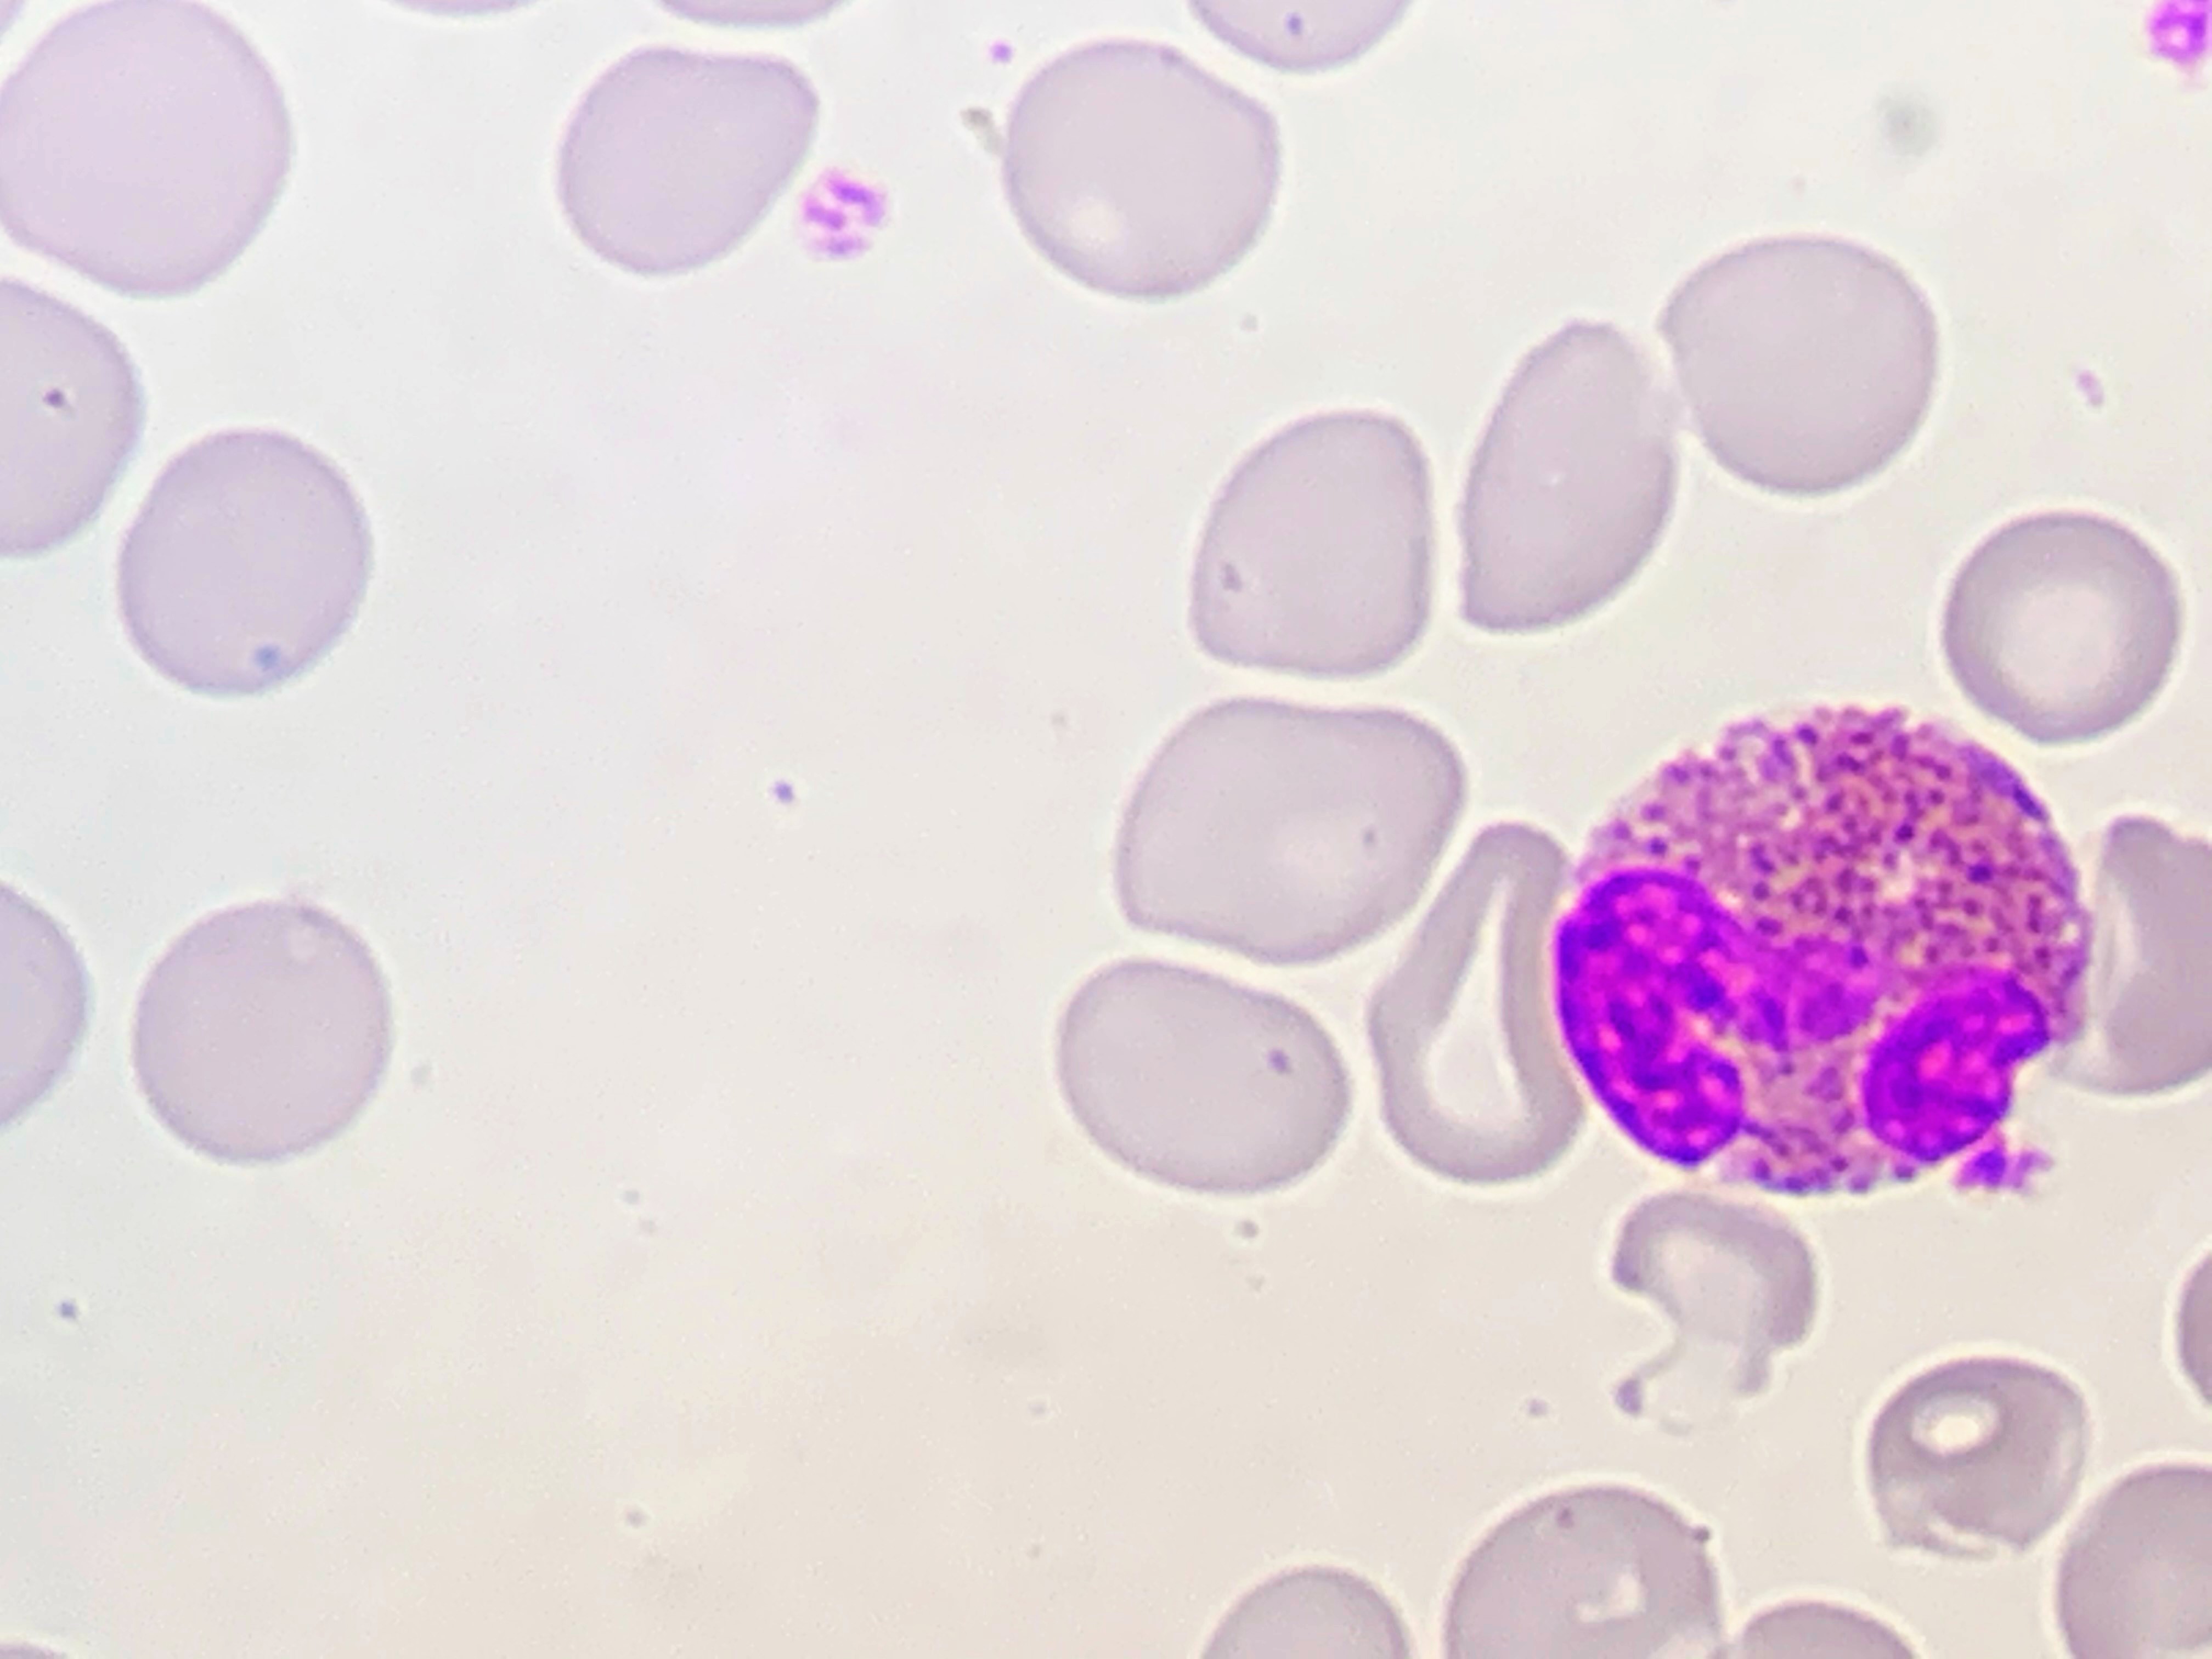
Cell type: EOSINOPHILS